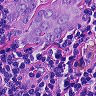
Metastatic tissue present: yes